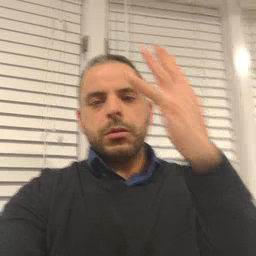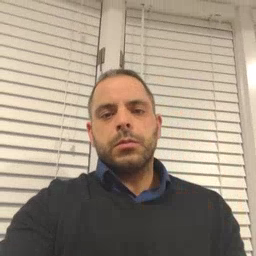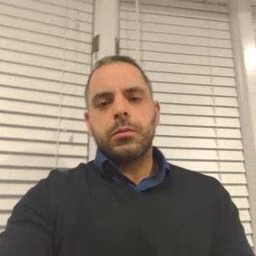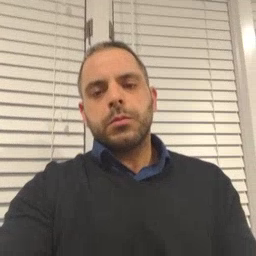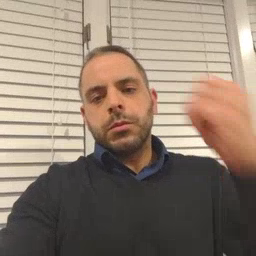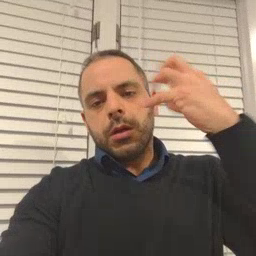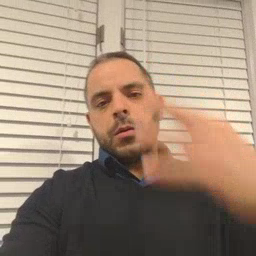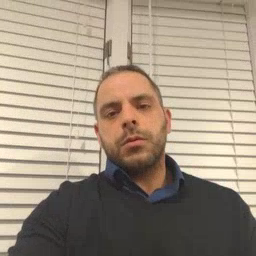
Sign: shower